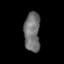
Tissue: prostate
Cell type: Fibroblasts
Senescence score: 0.7812
Nuclear area (px): 626
Mean DAPI intensity: 111.974